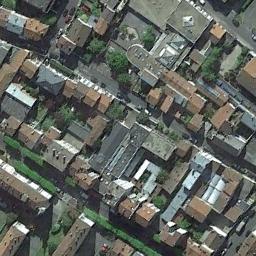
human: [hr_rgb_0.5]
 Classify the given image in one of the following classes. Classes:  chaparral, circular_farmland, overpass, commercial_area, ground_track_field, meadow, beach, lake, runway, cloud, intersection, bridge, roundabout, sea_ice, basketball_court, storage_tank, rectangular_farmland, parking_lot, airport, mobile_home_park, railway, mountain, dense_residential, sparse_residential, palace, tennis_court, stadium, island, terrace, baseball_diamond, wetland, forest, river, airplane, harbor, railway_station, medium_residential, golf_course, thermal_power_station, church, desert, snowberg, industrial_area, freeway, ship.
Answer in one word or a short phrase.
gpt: dense_residential